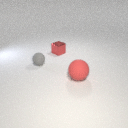
large red rubber sphere to the right of small gray rubber sphere